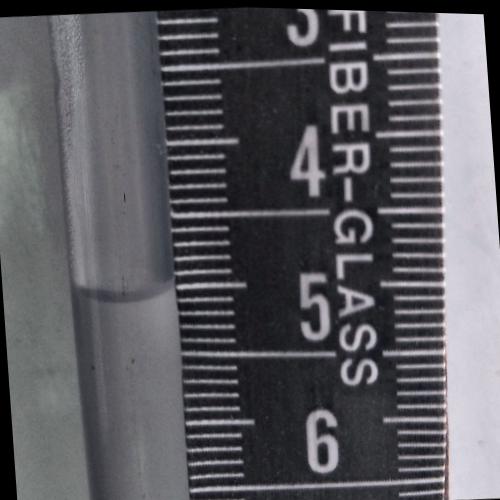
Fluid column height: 5.1 cm